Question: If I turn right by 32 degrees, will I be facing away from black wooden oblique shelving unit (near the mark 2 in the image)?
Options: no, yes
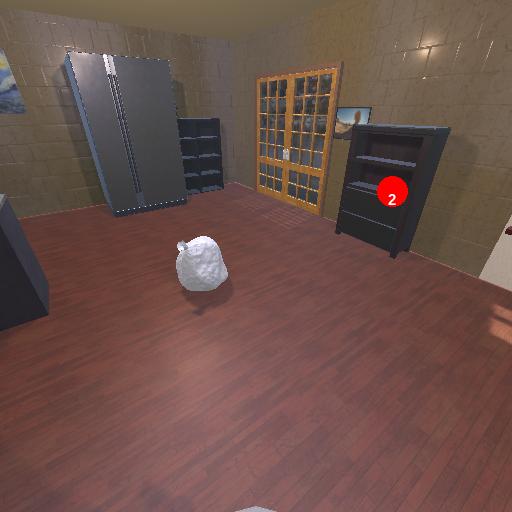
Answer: no